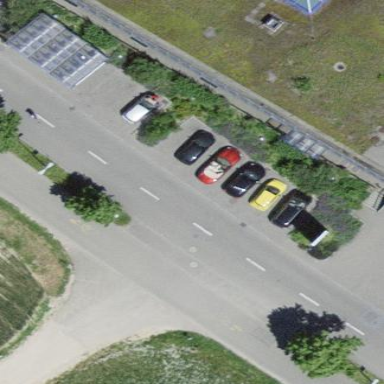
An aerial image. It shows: Street side parking area.